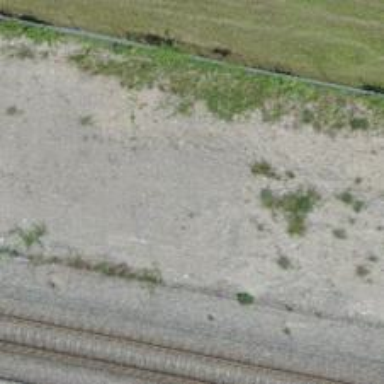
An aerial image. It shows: Abandoned railway spur with one track.